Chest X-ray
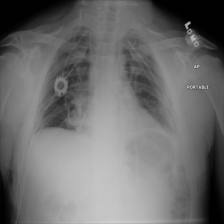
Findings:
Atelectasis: negative
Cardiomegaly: negative
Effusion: negative
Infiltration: negative
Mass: negative
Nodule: negative
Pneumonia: negative
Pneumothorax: negative
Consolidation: negative
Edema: negative
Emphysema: negative
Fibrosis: negative
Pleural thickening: negative
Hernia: negative